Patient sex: F
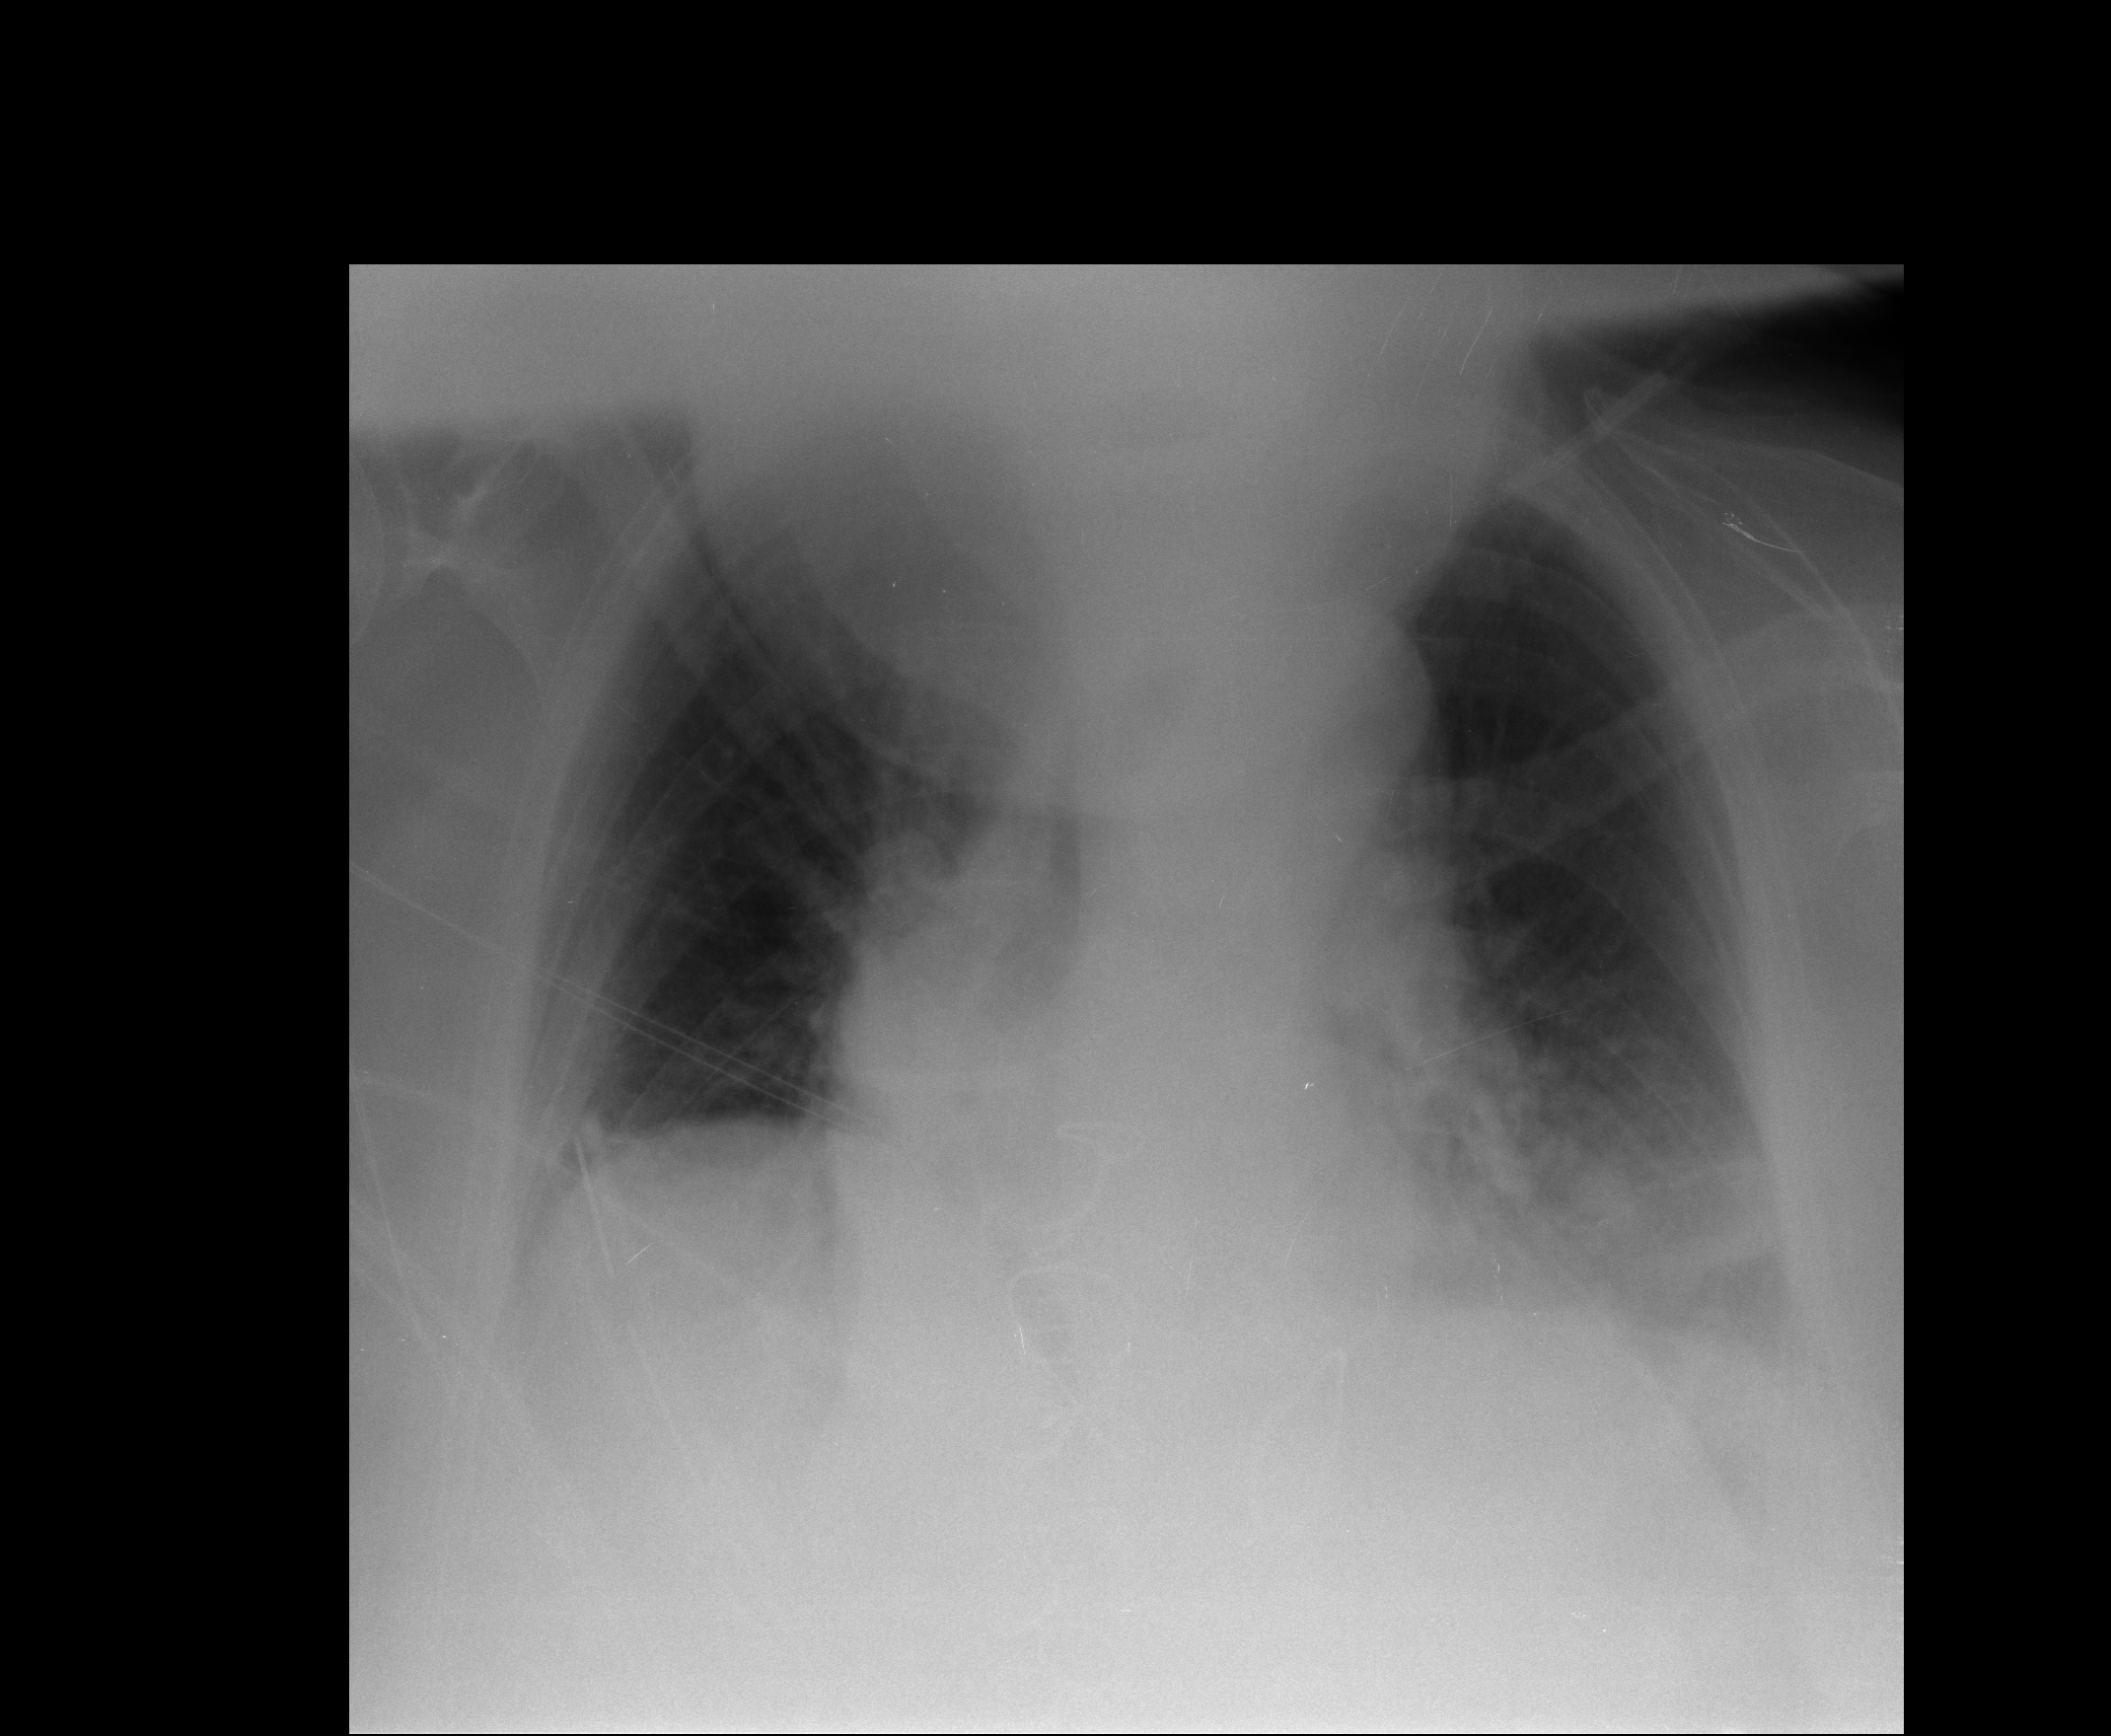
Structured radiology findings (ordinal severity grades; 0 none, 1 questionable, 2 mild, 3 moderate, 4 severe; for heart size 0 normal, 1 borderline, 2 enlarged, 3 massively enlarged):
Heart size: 1
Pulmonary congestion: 2
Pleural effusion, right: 1
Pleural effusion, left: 2
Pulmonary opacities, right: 0
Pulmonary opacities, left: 2
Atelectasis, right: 1
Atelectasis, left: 2